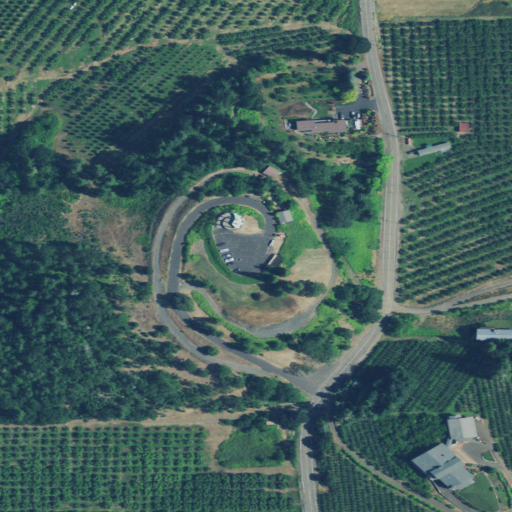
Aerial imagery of mountain in Oregon named Panorama Point containing cultivated crops, deciduous forest, open development, low intensity development, evergreen forest, and medium intensity development